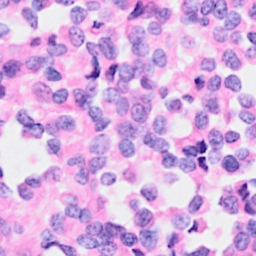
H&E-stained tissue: Breast